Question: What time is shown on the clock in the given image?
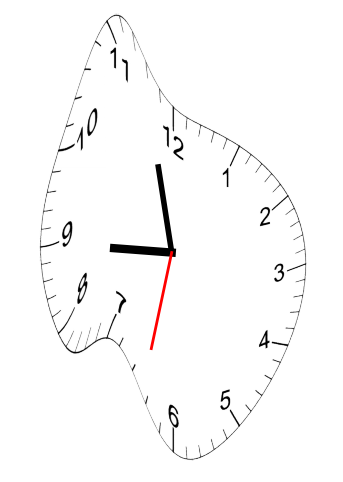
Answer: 08:57:32